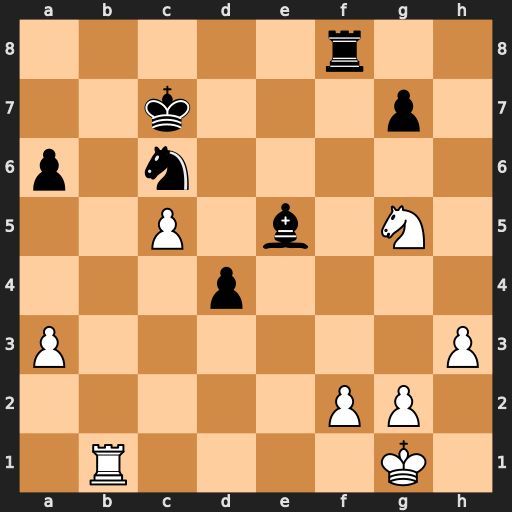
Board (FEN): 5r2/2k3p1/p1n5/2P1b1N1/3p4/P6P/5PP1/1R4K1
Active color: w
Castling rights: -
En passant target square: -
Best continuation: Ne6+ Kc8 Nxf8